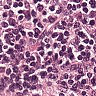
Metastatic tissue present: no